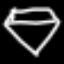
Label: diamond